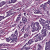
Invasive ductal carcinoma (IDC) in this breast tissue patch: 1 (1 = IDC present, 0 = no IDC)